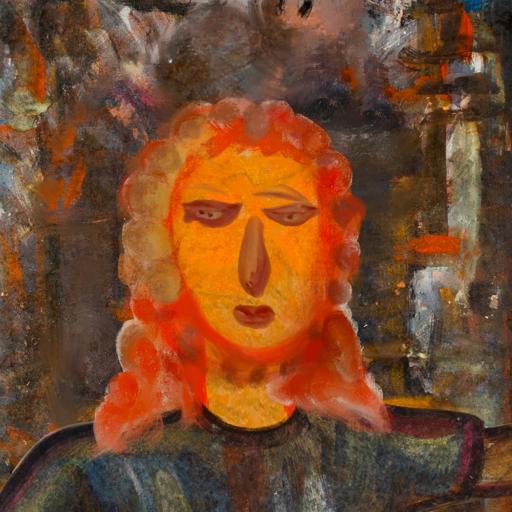
Background: GypsyQueen, Head And Neck Front: Sisters, Face Front: Pious_Lady, Bust: Mosgoul, Hair Front: Rupkatha, Head Accessory: Blank, Second Necklace: Blank, Necklace: Blank, Baby: Blank